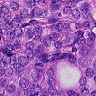
Metastatic tissue present: yes